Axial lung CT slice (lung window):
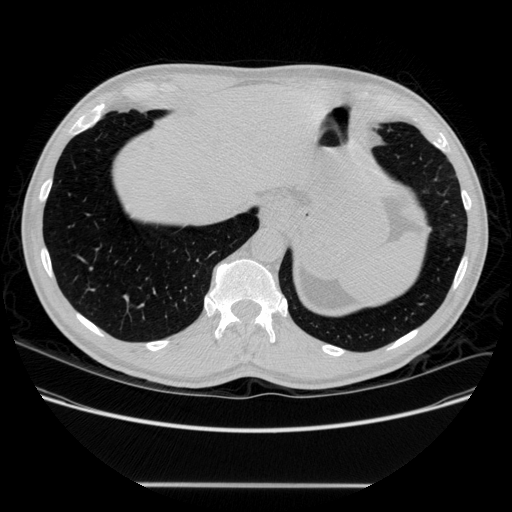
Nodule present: no